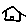
Label: house